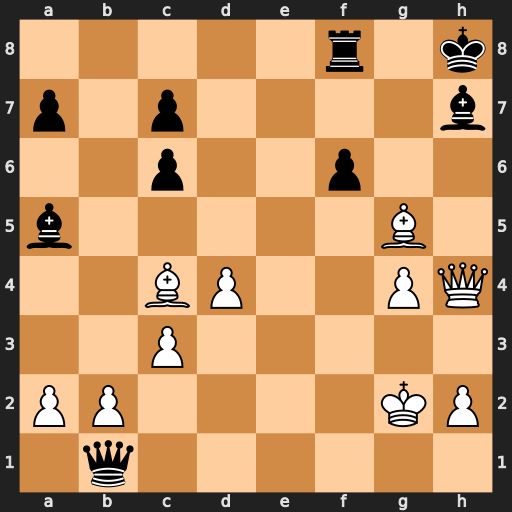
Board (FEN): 5r1k/p1p4b/2p2p2/b5B1/2BP2PQ/2P5/PP4KP/1q6
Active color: w
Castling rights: -
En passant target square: -
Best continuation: Bxf6+ Rxf6 Qxf6#